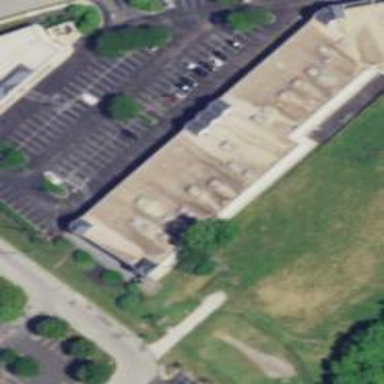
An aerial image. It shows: Veterinary facility.